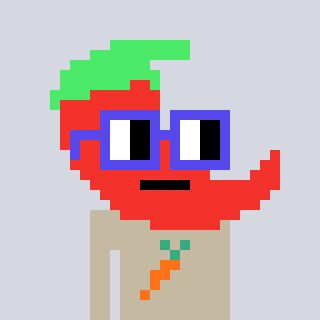
a pixel art character with square blue glasses, a chilli-shaped head and a bege-colored body on a cool background